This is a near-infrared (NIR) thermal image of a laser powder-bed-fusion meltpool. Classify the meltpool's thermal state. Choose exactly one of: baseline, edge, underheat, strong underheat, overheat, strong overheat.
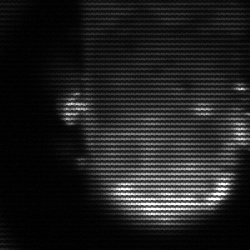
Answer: baseline